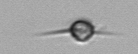
Label: Acanthoica_quattrospina